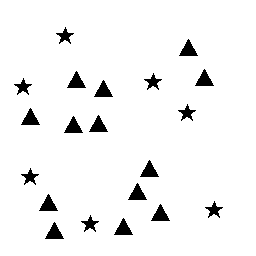
Squares: 0
Triangles: 13
Stars: 7
Total shapes: 20